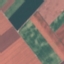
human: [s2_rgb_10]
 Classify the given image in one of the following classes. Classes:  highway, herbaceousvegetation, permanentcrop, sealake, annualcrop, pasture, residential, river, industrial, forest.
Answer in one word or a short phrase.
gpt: AnnualCrop